Question: I am attempting to create a seamless 2D tilemap renderer in C++. The goal is to have little to no loading screens as the player progresses from each map to the other.
For example:

Each square in the above picture is a zone / tilemap; the red square is the viewable camera. In this example, each zone is 256x256 and stored inside an 'std::vector<std::vector<int> >' - lets also say the camera has a viewable area of 60x60 (of 32x32 tiles)
My issues currently are how to decide:
1. What tiles to display from each given zone.
2. How to calculate the offset to draw said tiles at.
Slightly related, if someone is interested in creating this technology I am more than willing to pay for it :)
I am a software engineer by trade, however graphics are hardly my strong suit. The end goal is to develop an old school RPG using OpenGL 3.2 with shader support.
Thanks everyone!
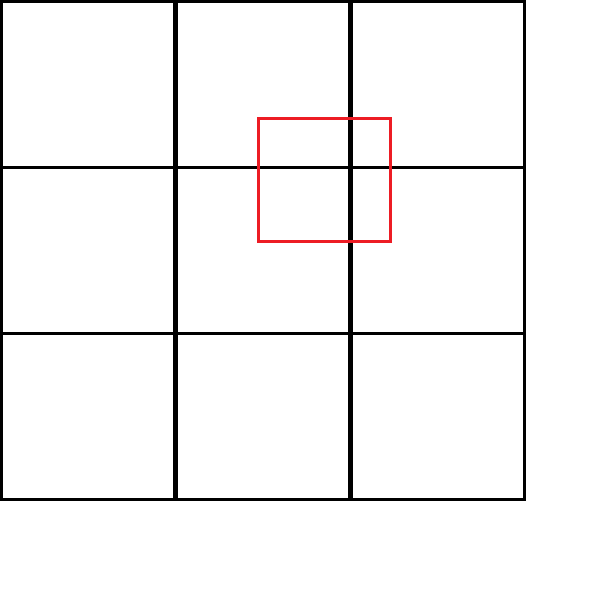
Answer: Wow this brings me back.. Ok here's how I implemented that back in the day (using directdraw 7 but really the graphics engine behind this is irrelevant). This code only draws what the camera can see at any given point (which is really the only thing you should be drawing). Also keep in mind, this code is OLD and around when I first started learning how to develop. It's not gonna be very pretty:
'''
// set original render location to x = 0, y = 0, width = tileWidth, height = tileHeight
// this is the top left corner of the screen
RECT renderLoc = { 0, 0, g_MapData.m_TileSize, g_MapData.m_TileSize };
// the first column of visible tiles is given by the x coordinate divided
// by the tilesize and first visible row is given by the y coordinate/tileWidth
int xStartCol = g_MapData.m_xCamera / g_MapData.m_TileSize;
int yStartRow = g_MapData.m_yCamera / g_MapData.m_TileSize;
// calculate the number of tiles in the current resolution that are visible
int xVisibleTiles = (dd7.m_ScreenWidth/g_MapData.m_TileSize);
int yVisibleTiles = (dd7.m_ScreenHeight/g_MapData.m_TileSize);
// if the tilesize is not divisible by the screensize then the
// number of visible tiles will not calculate correctly. It will
// be a float and since this is truncated, it will contain a row or
// column less than what it requires. This code compensates for that
// by just adding one more row to round up instead of down.
if (dd7.m_ScreenWidth%g_MapData.m_TileSize) { xVisibleTiles++; }
if (dd7.m_ScreenHeight%g_MapData.m_TileSize) { yVisibleTiles++; }
// now just add the size in tiles of the visible screen to get the end
int xEndCol = xStartCol + xVisibleTiles;
int yEndRow = yStartRow + yVisibleTiles;
// Visible tiles referring to the tiles that can be displayed across and
//down on the screen (this depends on the resolution set)
// now check if the camera coordinates are divisible by the tile size
int x, y, l; // variables for loops and checks
x = g_MapData.m_xCamera % g_MapData.m_TileSize;
y = g_MapData.m_yCamera % g_MapData.m_TileSize;
if (!x)
{
// remove a column to draw since it divided perfectly. We originally
//added one to the visible rows and columns
xEndCol--;
}
else
{
// need to move renderLoc RECT. Since there could be half a column
//exposed which forces us to draw that portion. we only want to draw what
//is currently on the viewable screen to save memory.
renderLoc.left -= x;
renderLoc.right -= x;
}
// now do the same for rows
if (!y)
{
yEndRow--;
else
{
renderLoc.top -= y;
renderLoc.bottom -= y;
}
// now check to make sure we're not exceeding map size
if (xEndCol > g_MapData.m_xMaxTiles) { xEndCol = g_MapData.m_xMaxTiles; }
if (yEndRow > g_MapData.m_yMaxTiles) { yEndRow = g_MapData.m_yMaxTiles; }
// Now Draw!
// for each layer
for ( l = 0; l < g_MapData.m_Layers; l++) {
// draw the rows
for ( x = xStartCol; x <= xEndCol; x++) {
// column by column
for ( y = yStartRow; y <= yEndRow; y++) {
tileToRender = g_MapData.m_Tiles[x][y][l];
// Finish your drawing..
'''